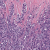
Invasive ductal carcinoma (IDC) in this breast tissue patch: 1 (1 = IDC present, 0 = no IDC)